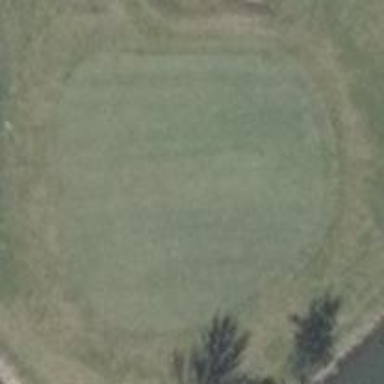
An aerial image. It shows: Golf green.